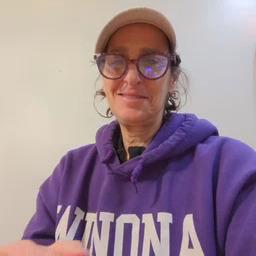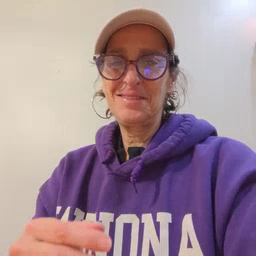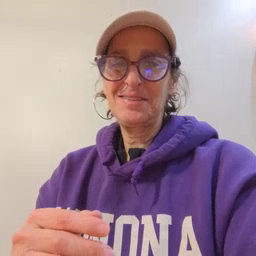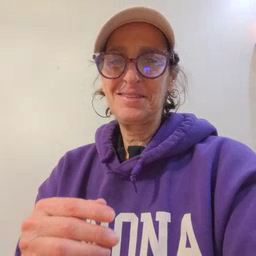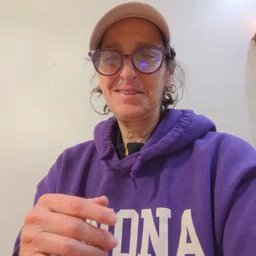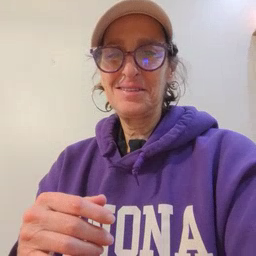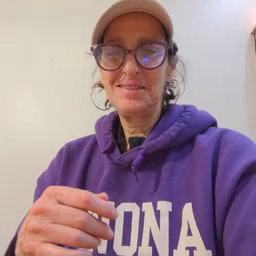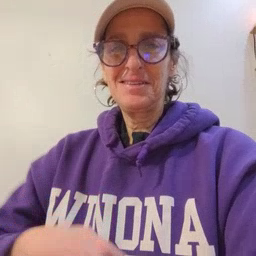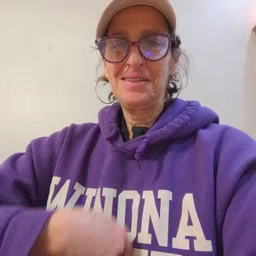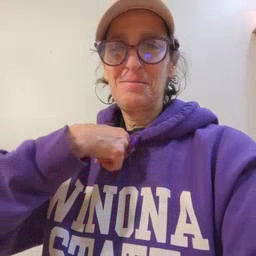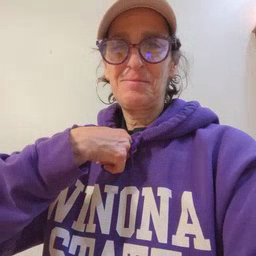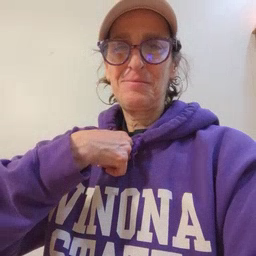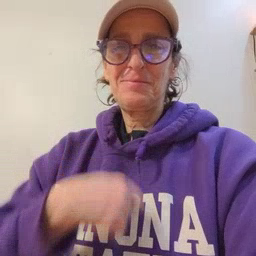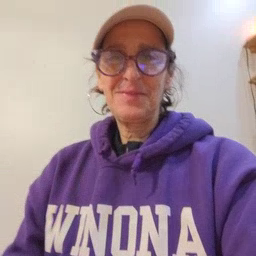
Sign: zipper